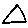
Label: triangle